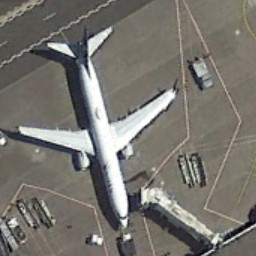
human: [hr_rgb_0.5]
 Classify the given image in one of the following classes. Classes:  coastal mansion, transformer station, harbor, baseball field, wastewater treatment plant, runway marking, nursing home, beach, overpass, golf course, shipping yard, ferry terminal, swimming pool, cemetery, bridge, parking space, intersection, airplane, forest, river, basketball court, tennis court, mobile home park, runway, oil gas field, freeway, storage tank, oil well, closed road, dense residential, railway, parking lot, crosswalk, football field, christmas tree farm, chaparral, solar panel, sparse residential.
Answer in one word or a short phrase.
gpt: airplane